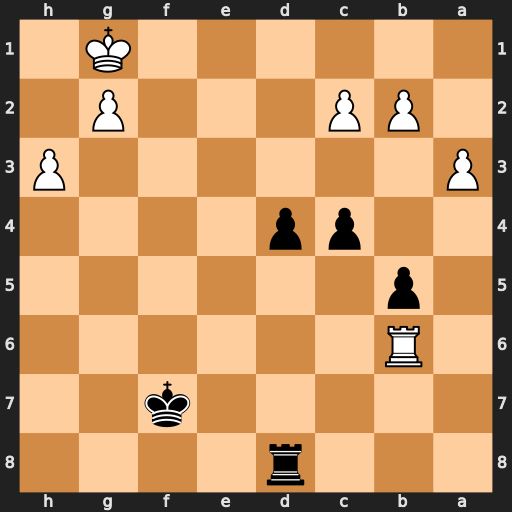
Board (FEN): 3r4/5k2/1R6/1p6/2pp4/P6P/1PP3P1/6K1
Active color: b
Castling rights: -
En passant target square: -
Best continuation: d3 cxd3 cxd3